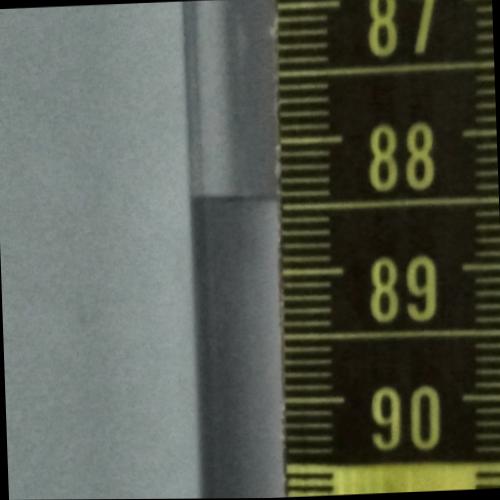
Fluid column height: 88.4 cm